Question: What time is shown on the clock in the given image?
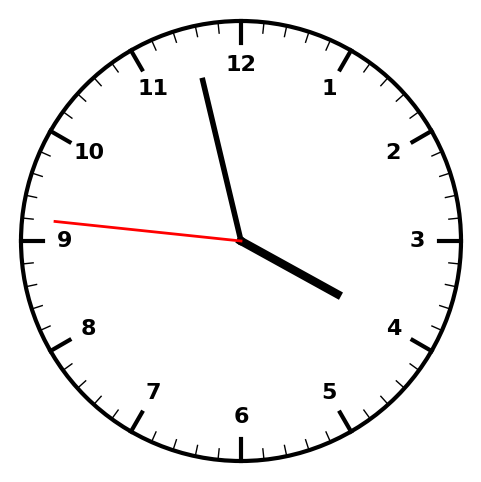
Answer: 03:57:46